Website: slack
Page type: payment
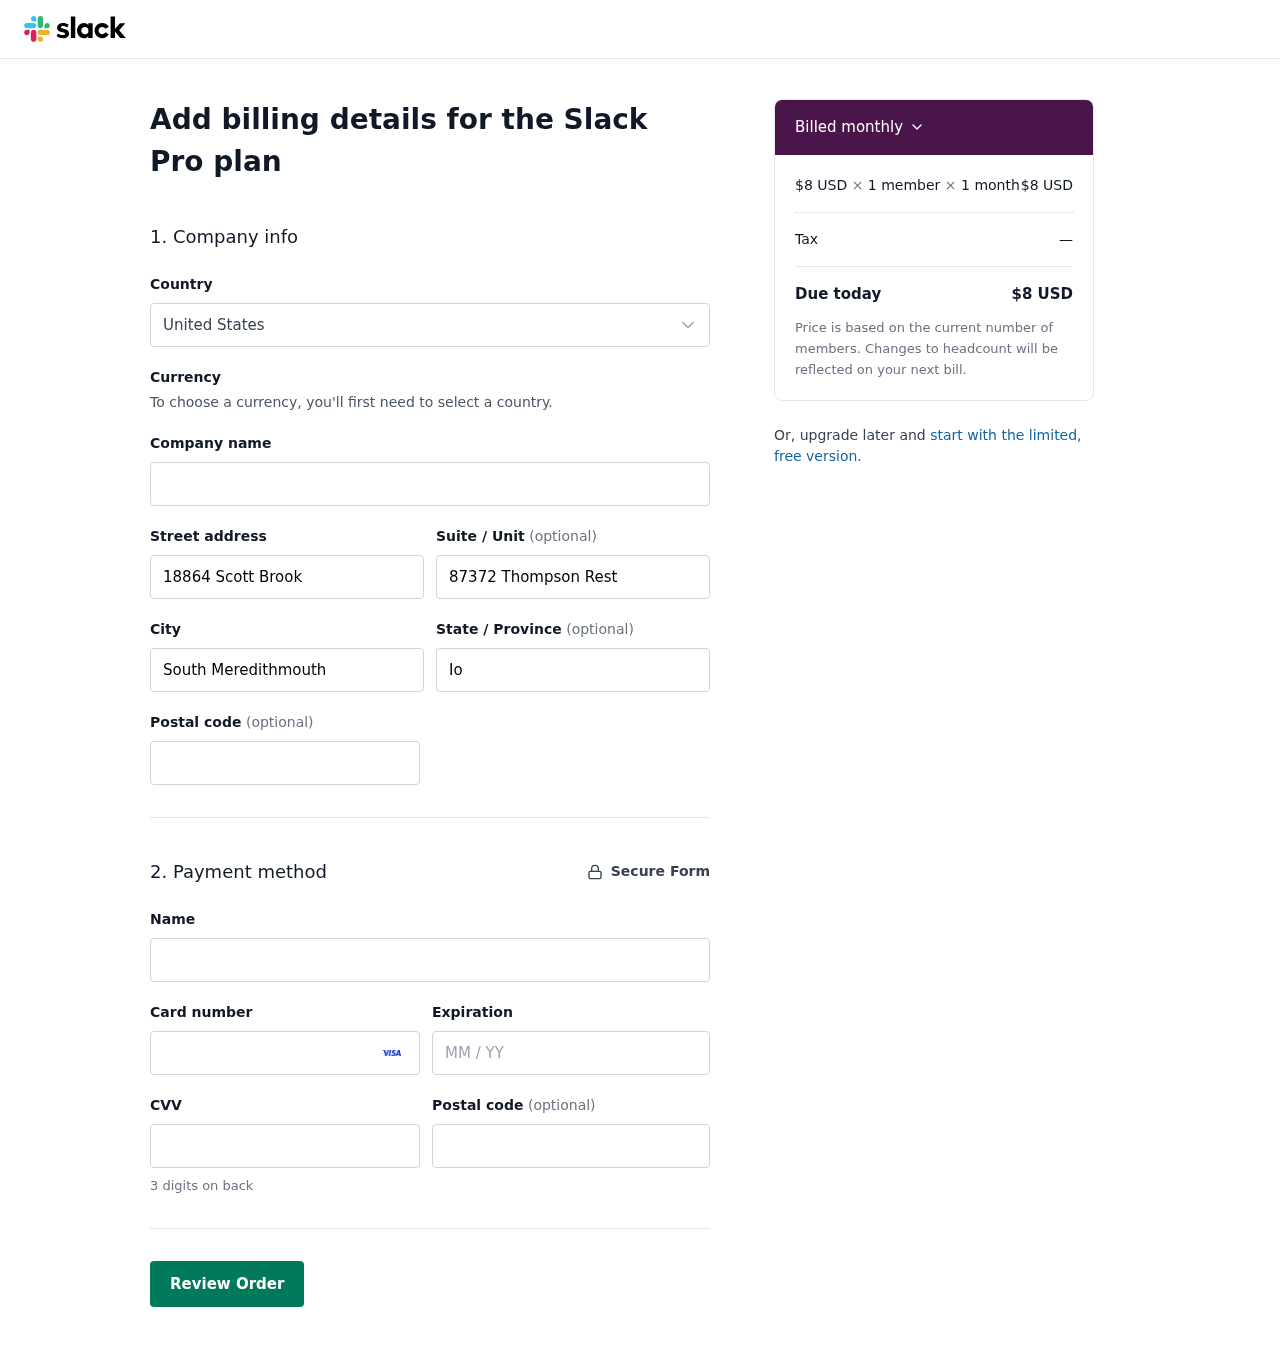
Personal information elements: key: PII_COUNTRY
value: United States
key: PII_STREET
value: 18864 Scott Brook
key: PII_STREET2
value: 87372 Thompson Rest
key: PII_CITY
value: South Meredithmouth
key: PII_STATE
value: Iowa
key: PII_POSTCODE
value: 26480
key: PII_FULLNAME
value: Jennifer Hernandez
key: PII_CARD_NUMBER
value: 4703 6907 3907 7030
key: PII_CARD_EXPIRY
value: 12/26
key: PII_CARD_CVV
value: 533
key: PII_POSTCODE2
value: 14831
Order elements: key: ORDER_PRICE_PER_MEMBER
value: $8 USD
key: ORDER_NUM_MEMBERS
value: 1 member
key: ORDER_NUM_MONTHS
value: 1 month
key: ORDER_SUBTOTAL
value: $8 USD
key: ORDER_TAX
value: —
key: ORDER_TOTAL
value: $8 USD